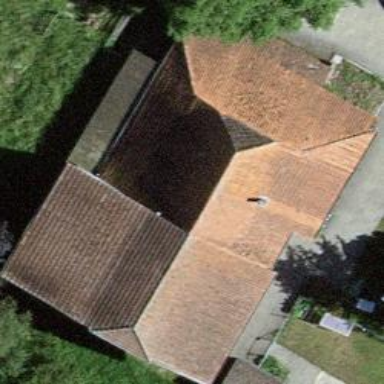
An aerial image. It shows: Farm building.